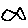
Label: fish